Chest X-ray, AP view. Patient: 67 years old, sex F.
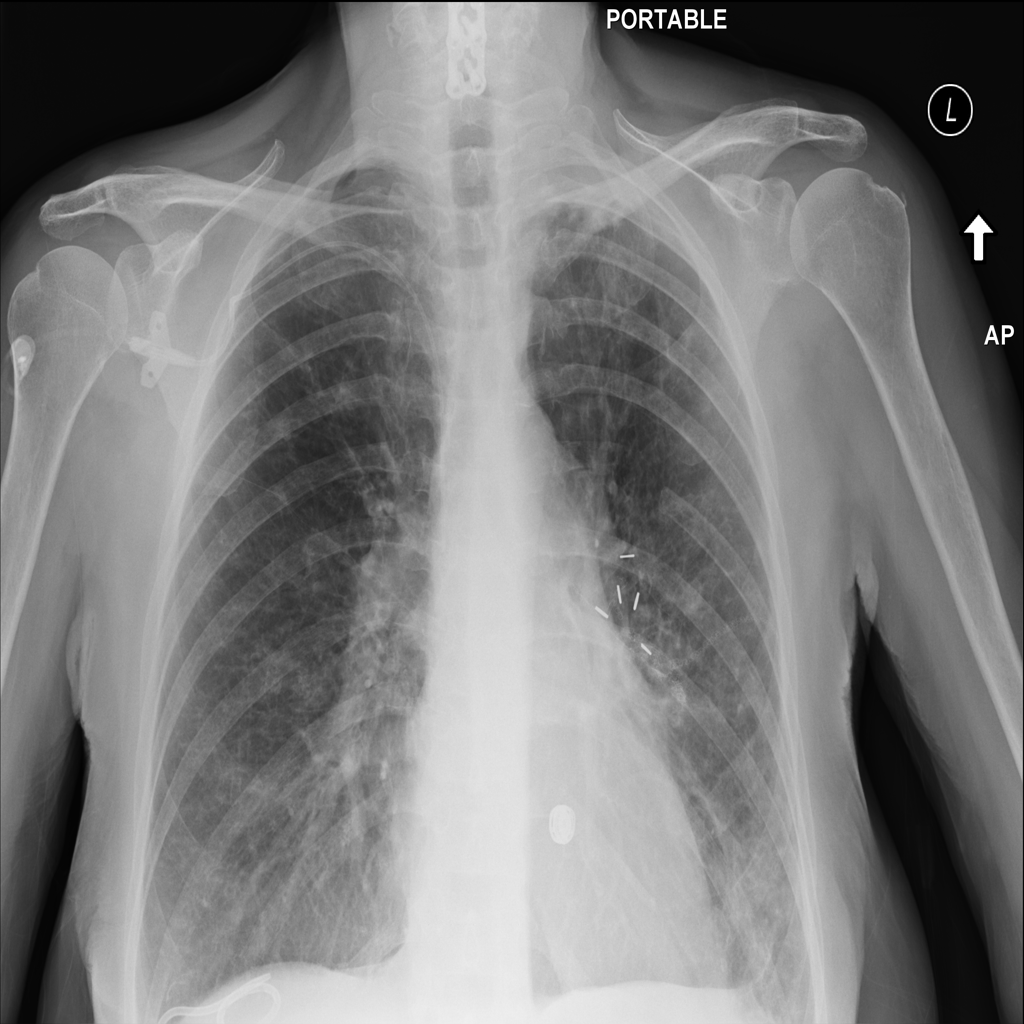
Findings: Pneumothorax